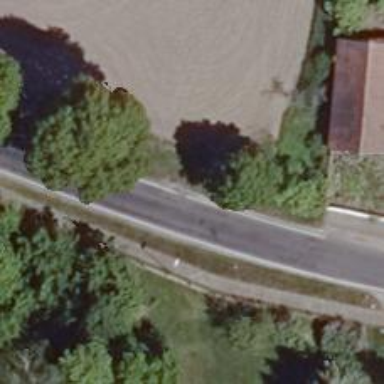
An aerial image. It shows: Secondary road with asphalt surface.